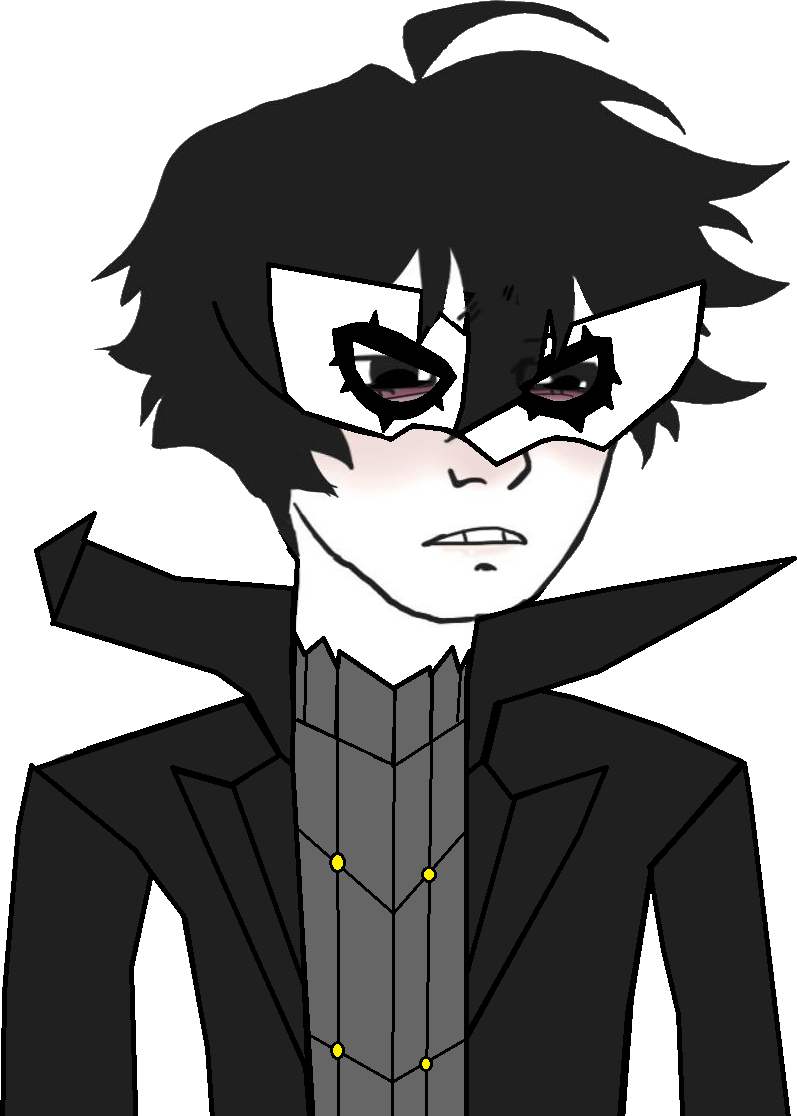
Label: 5_Twinkjak